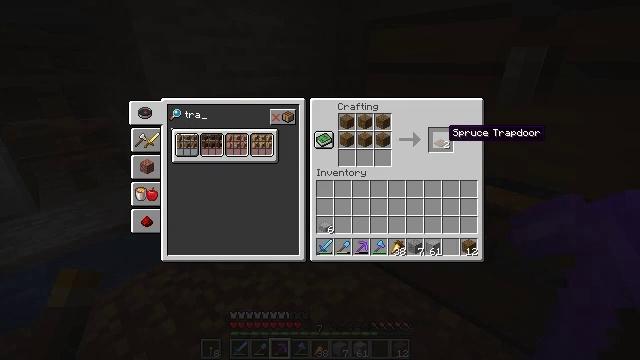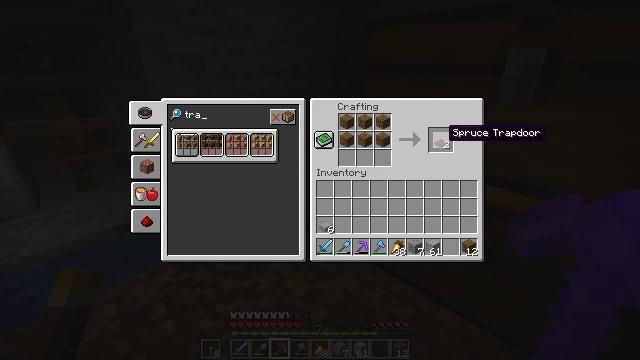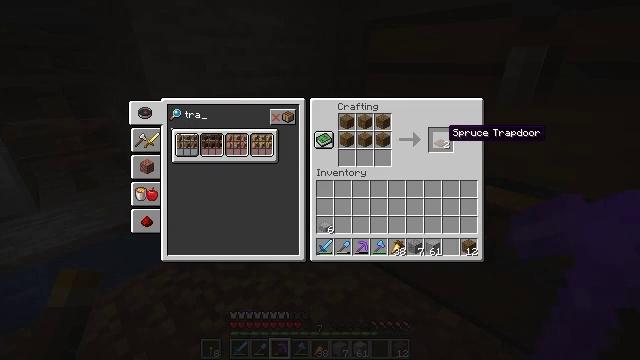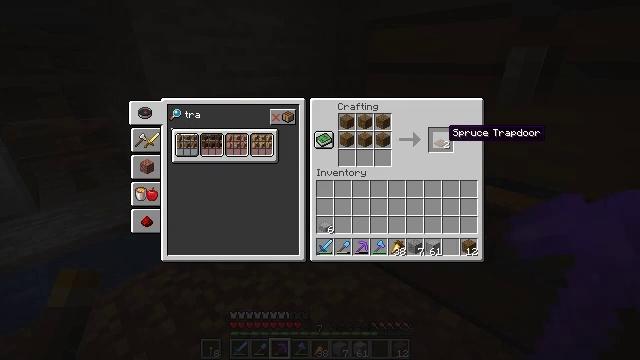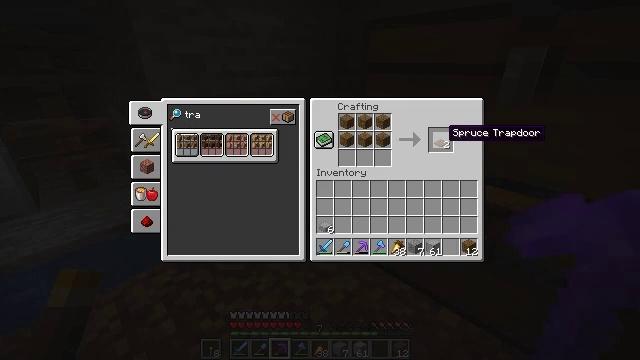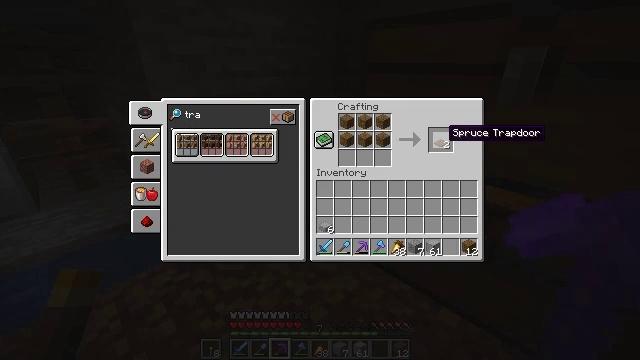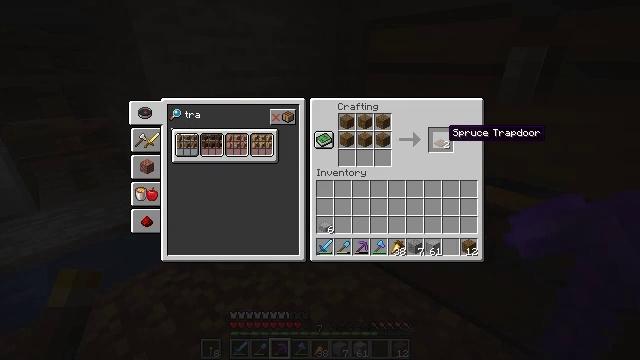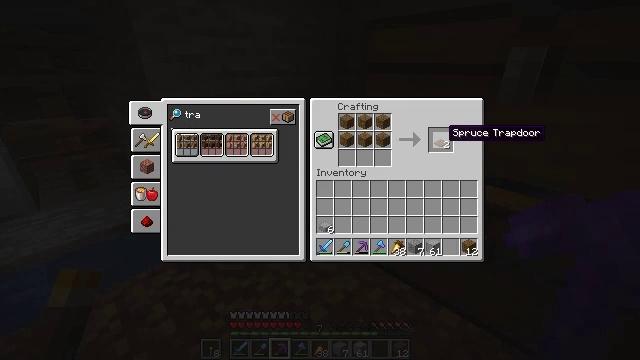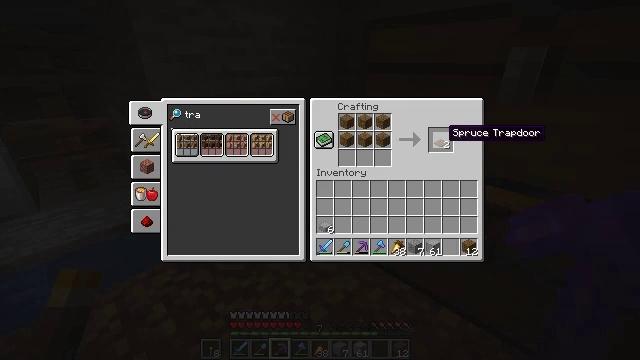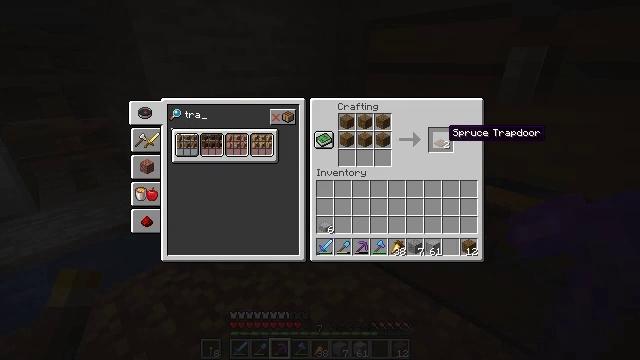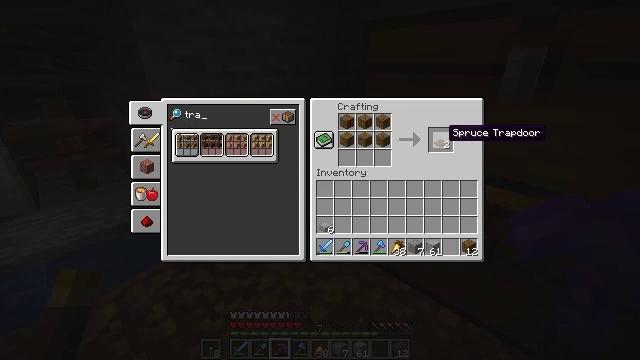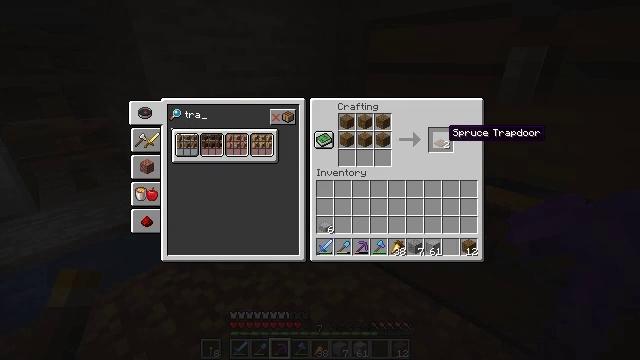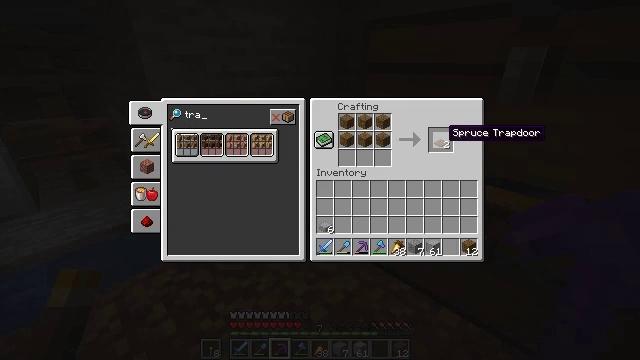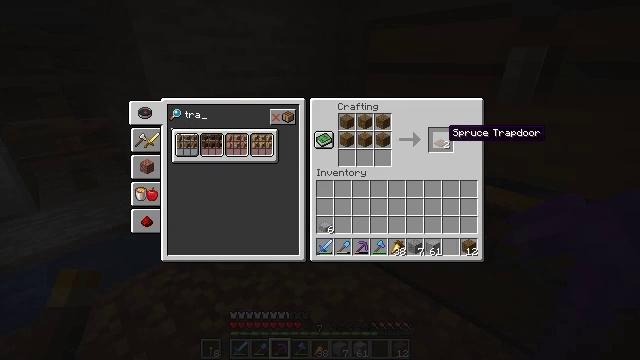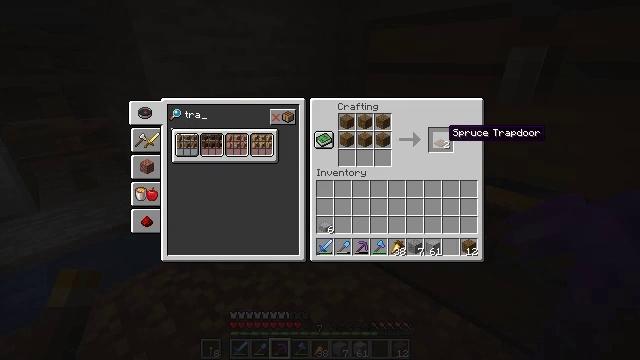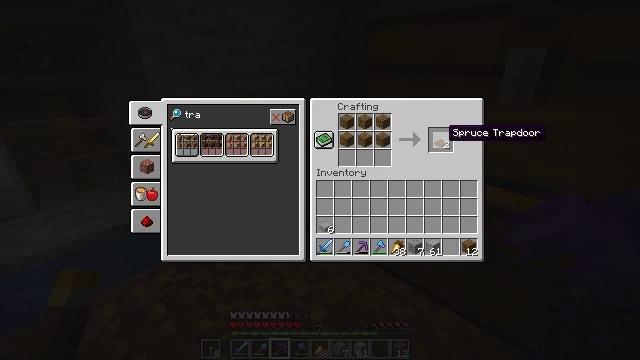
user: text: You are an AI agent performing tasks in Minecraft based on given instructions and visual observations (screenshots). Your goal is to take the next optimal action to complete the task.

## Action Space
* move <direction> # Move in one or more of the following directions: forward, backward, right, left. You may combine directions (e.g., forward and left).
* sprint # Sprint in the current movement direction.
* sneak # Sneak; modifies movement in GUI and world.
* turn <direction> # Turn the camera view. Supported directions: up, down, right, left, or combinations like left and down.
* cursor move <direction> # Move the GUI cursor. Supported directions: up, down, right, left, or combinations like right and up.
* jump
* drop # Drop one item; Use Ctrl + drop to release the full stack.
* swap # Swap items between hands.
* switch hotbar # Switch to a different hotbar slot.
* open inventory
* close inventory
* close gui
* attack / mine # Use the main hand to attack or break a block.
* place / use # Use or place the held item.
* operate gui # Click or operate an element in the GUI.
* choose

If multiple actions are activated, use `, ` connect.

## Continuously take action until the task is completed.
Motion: motion action
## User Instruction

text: Craft an iron trapdoor in the crafting grid.
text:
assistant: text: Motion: no_op
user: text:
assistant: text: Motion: no_op
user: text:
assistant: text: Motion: no_op
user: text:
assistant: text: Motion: no_op
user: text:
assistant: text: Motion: no_op
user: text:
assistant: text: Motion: no_op
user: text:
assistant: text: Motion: no_op
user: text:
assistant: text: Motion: no_op
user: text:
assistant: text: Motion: no_op
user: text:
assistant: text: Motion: no_op
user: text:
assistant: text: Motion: no_op
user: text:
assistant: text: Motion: no_op
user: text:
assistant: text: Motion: no_op
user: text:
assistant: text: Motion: no_op
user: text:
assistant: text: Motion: no_op
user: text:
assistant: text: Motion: no_op
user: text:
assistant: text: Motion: no_op
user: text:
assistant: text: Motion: no_op
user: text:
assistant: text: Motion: no_op
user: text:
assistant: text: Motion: no_op
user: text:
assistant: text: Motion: no_op
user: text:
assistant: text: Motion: no_op
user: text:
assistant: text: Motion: no_op
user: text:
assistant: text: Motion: no_op
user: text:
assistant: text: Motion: no_op
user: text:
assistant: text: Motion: no_op
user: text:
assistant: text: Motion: no_op
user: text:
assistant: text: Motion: no_op
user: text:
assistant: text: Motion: no_op
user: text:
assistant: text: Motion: no_op